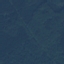
Label: Forest